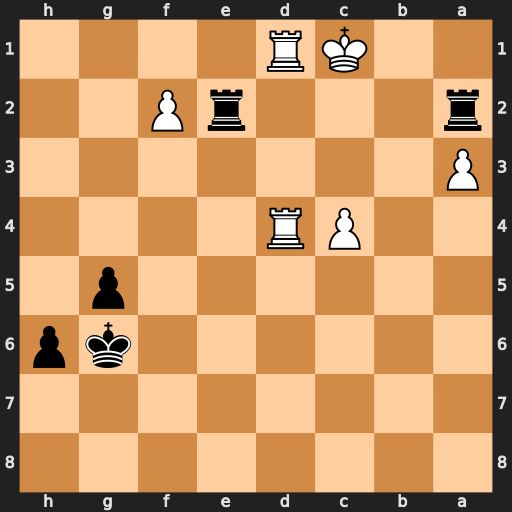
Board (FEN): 8/8/6kp/6p1/2PR4/P7/r3rP2/2KR4
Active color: b
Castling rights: -
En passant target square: -
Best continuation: Ra1#